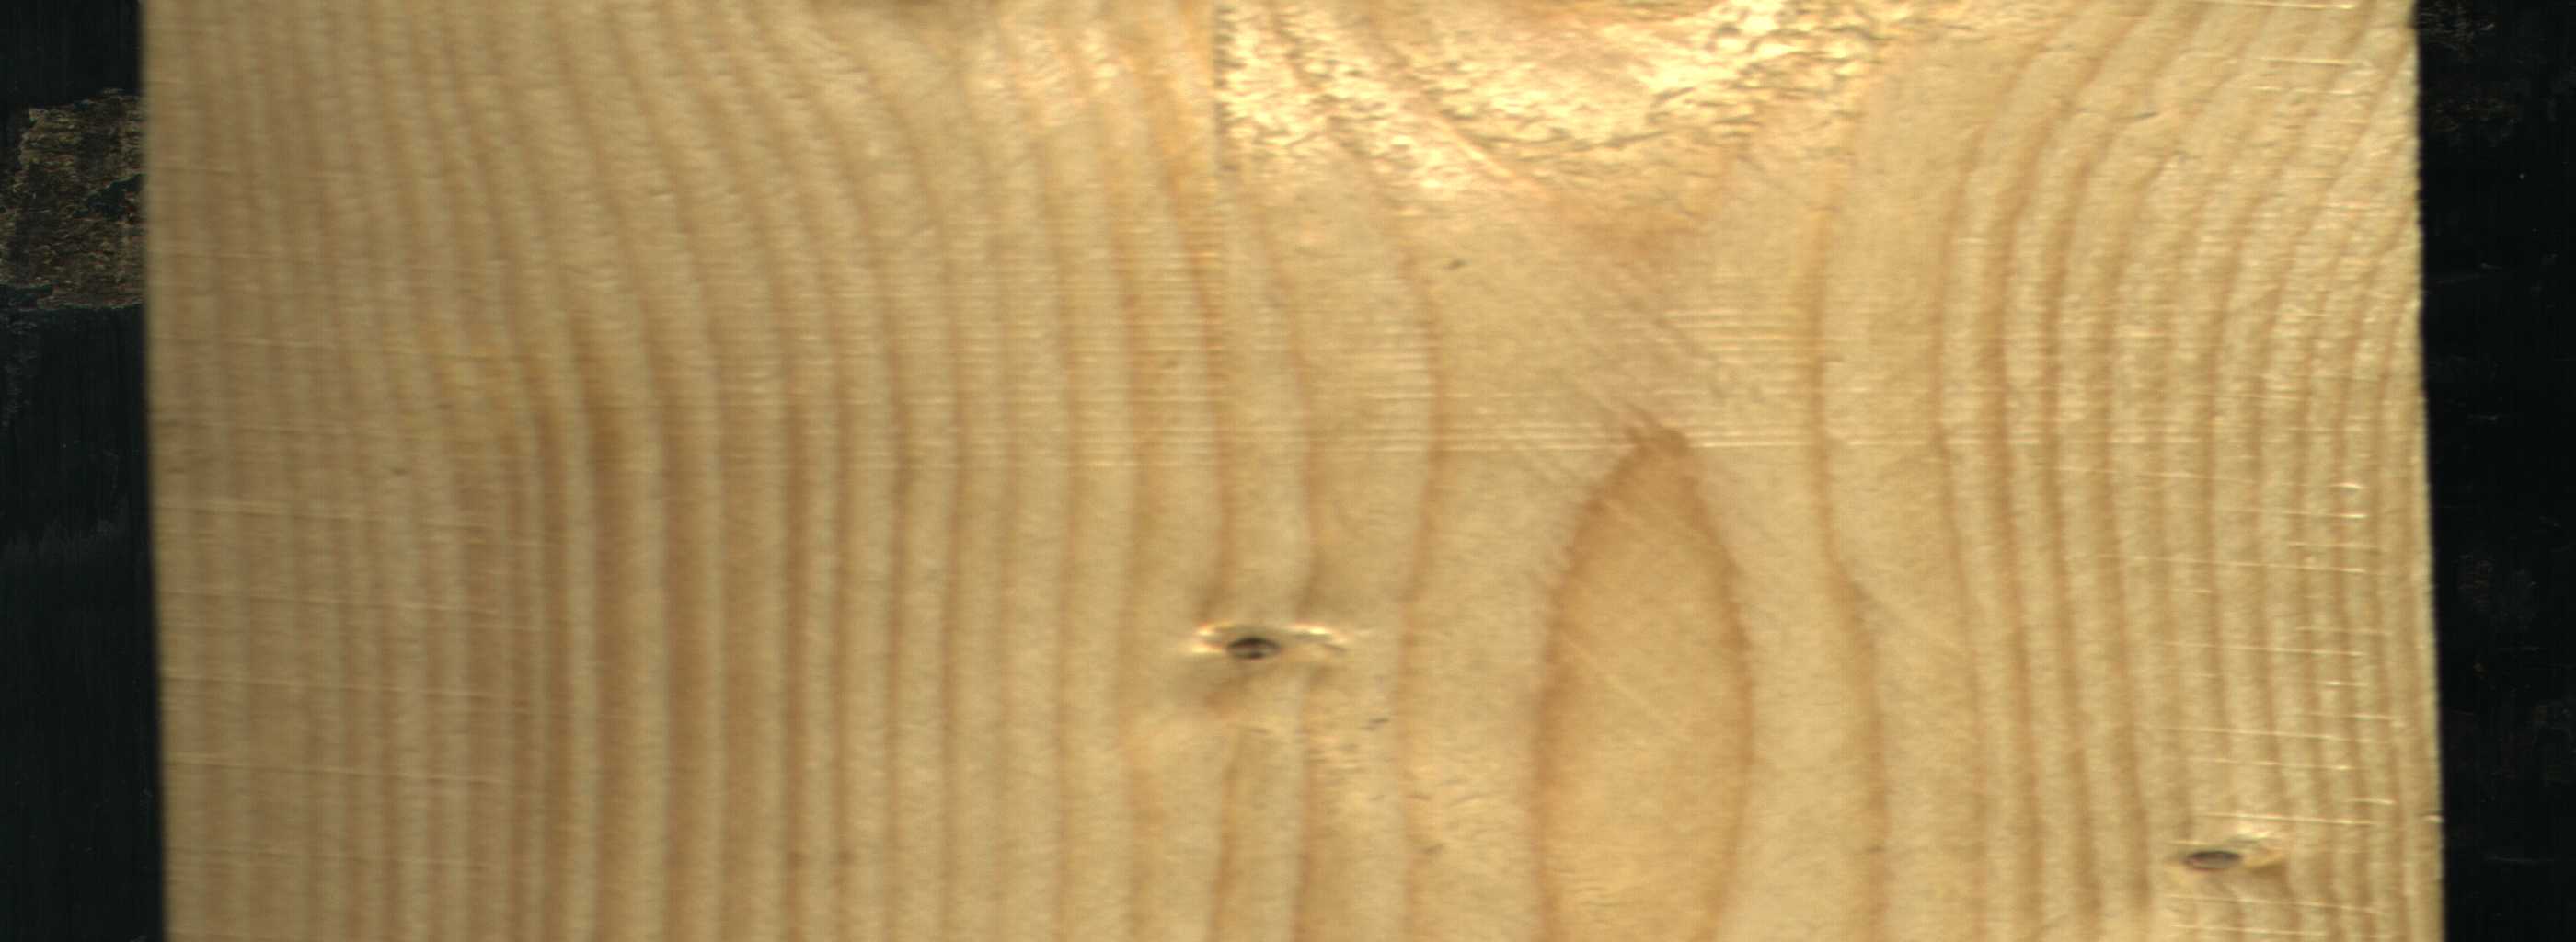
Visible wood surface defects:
Live_Knot
Live_Knot